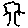
Label: tree